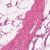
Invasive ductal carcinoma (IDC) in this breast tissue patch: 0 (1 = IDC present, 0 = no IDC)